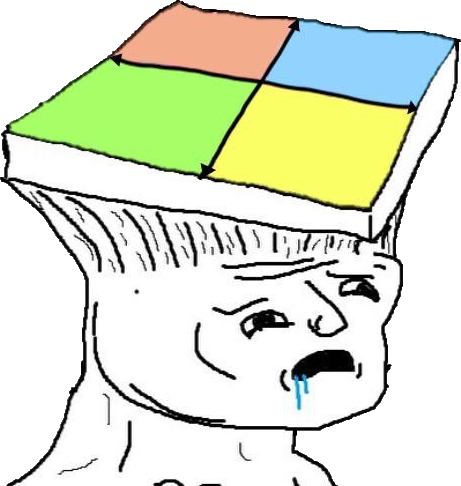
Label: 5_Brainlet